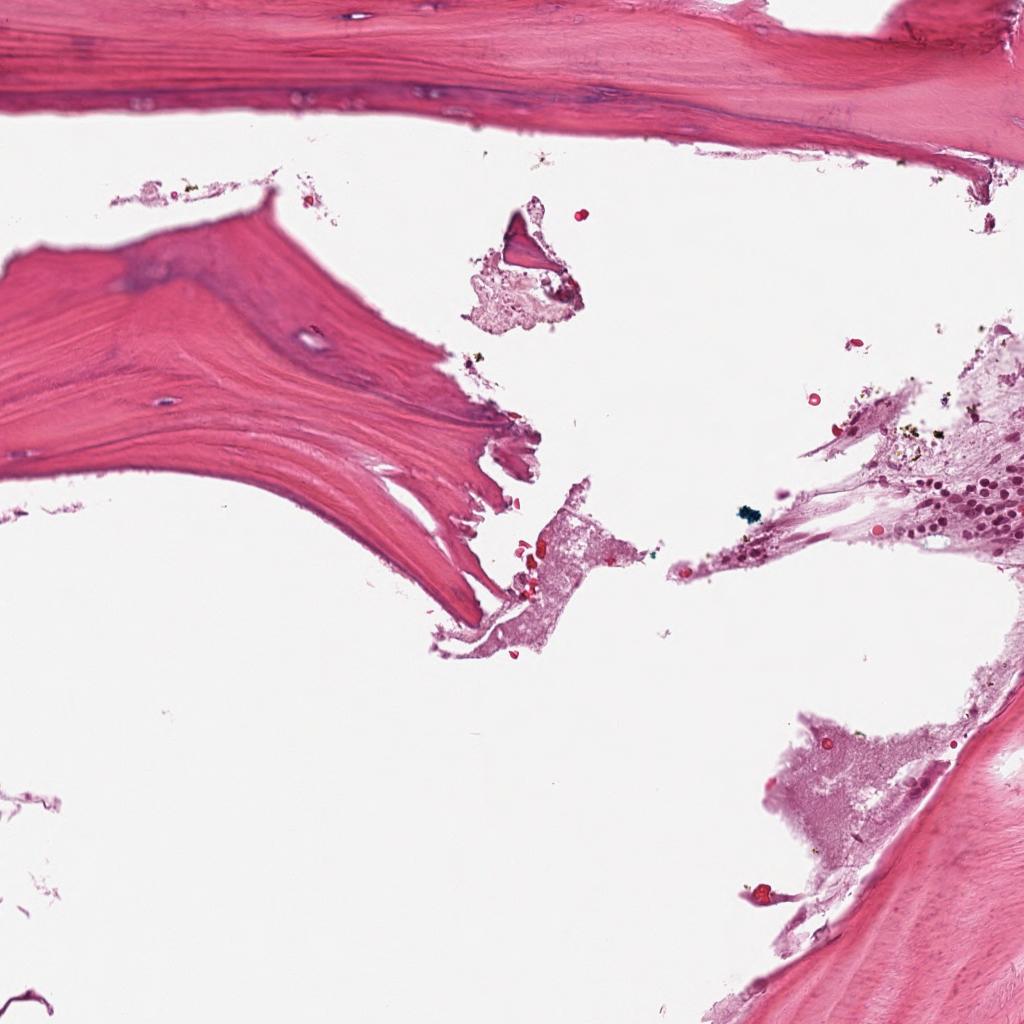
Label: Non-Tumor